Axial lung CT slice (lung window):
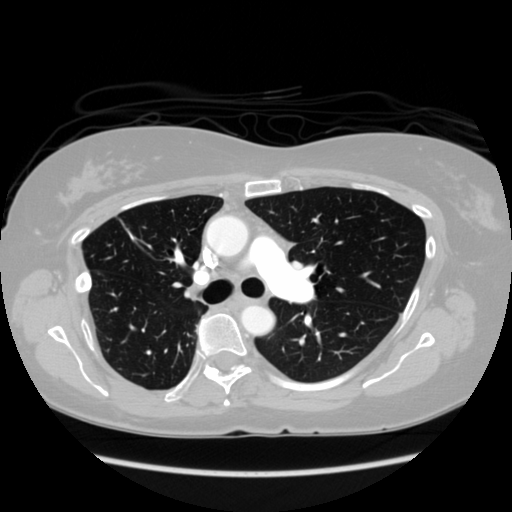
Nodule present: no